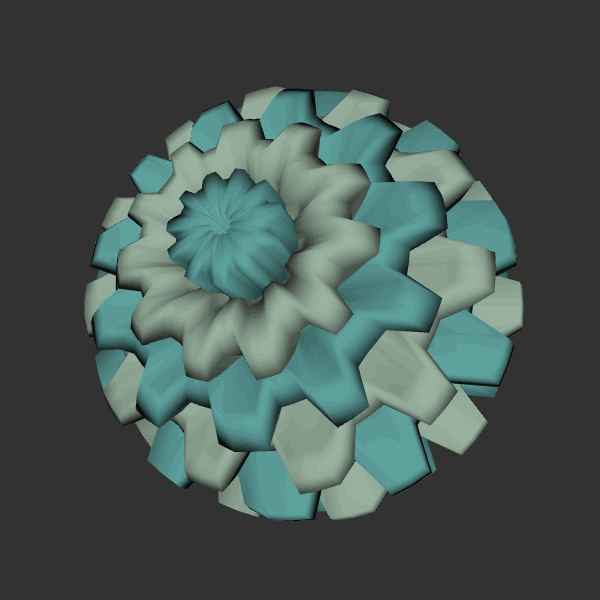
Background: dark